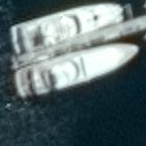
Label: Civil_yacht